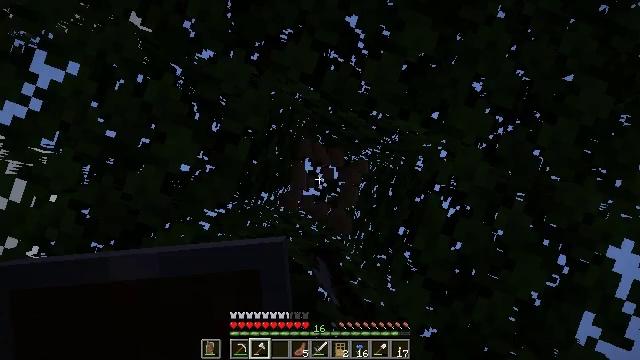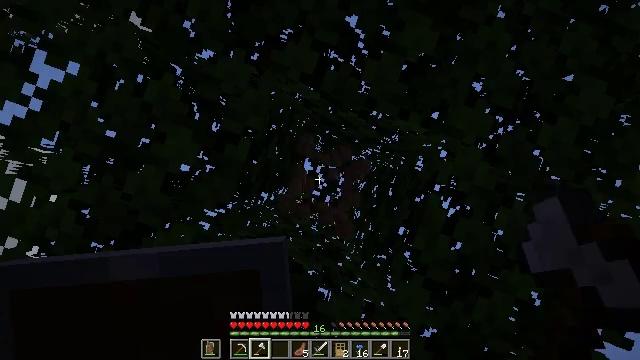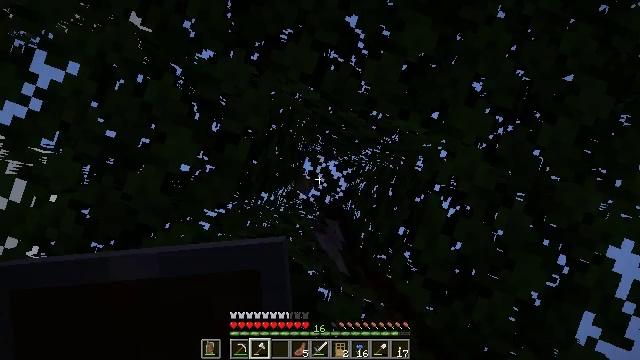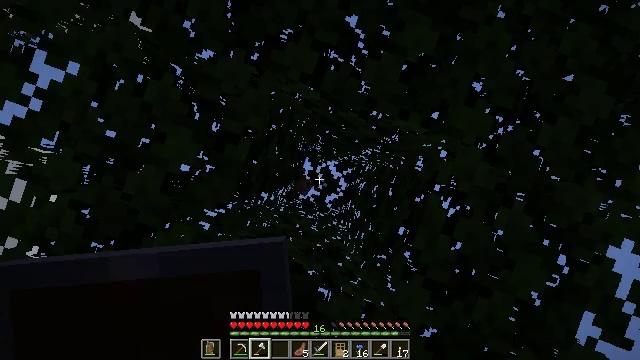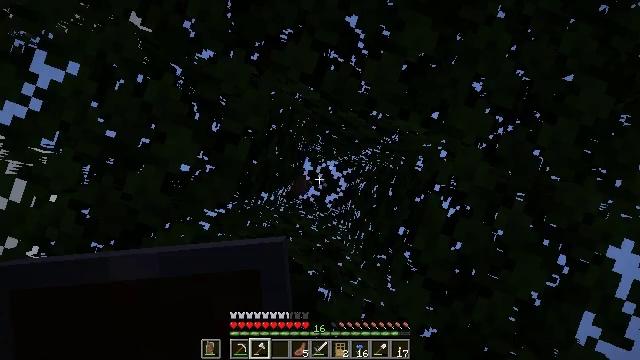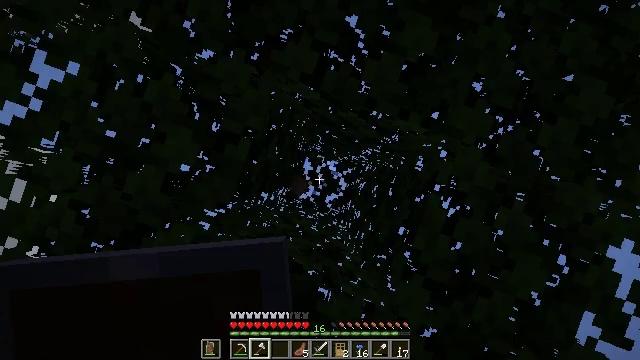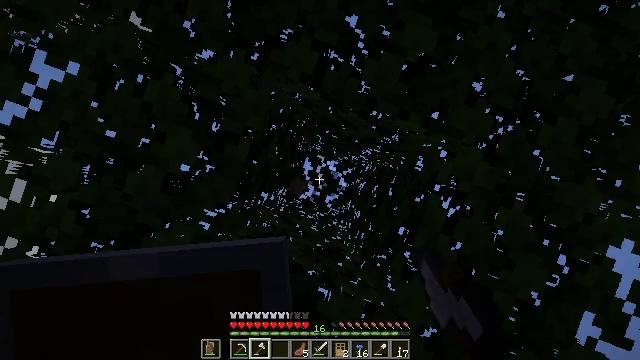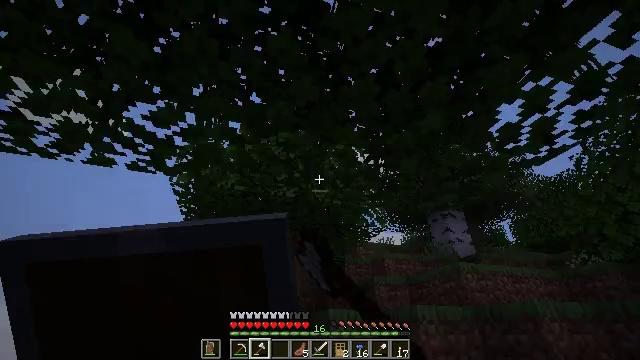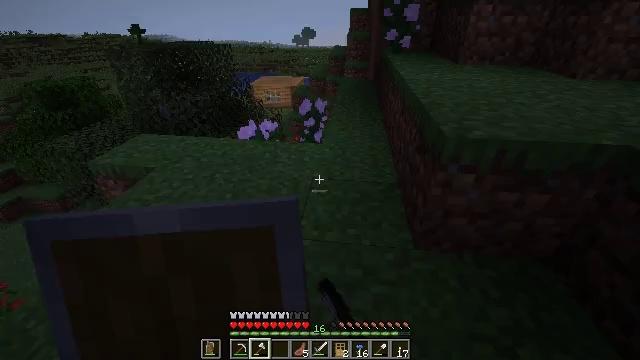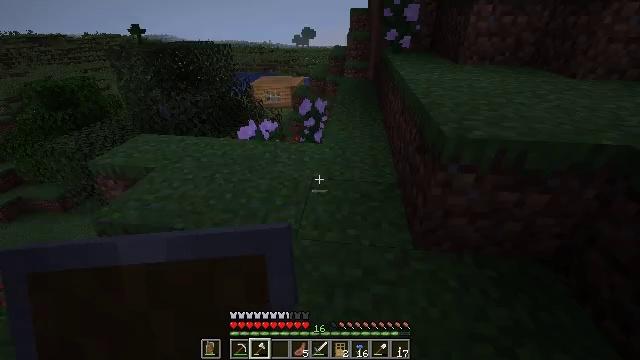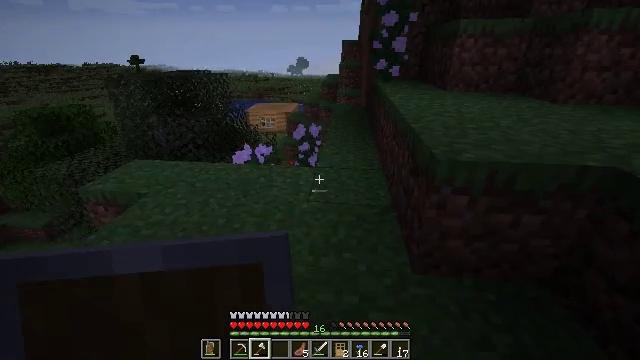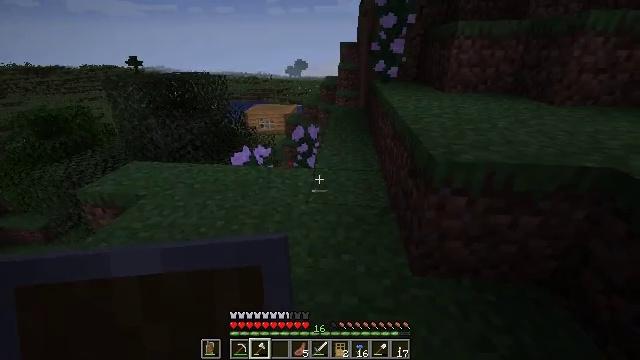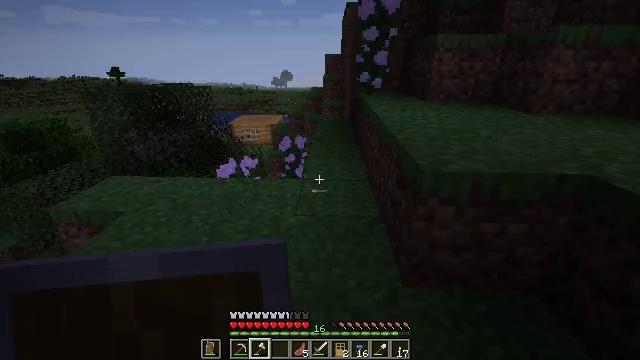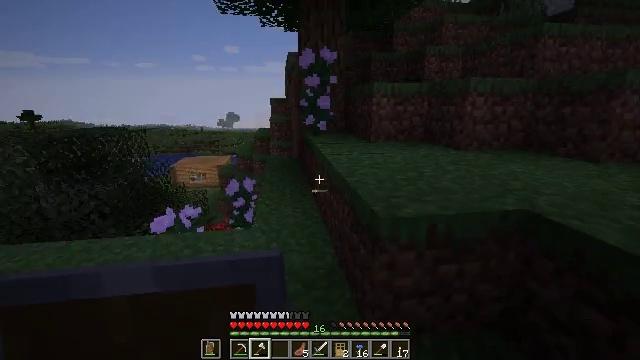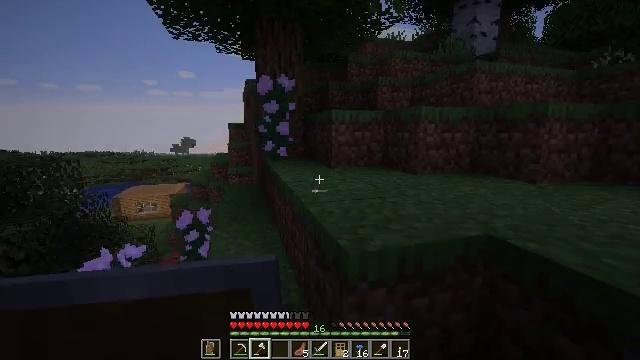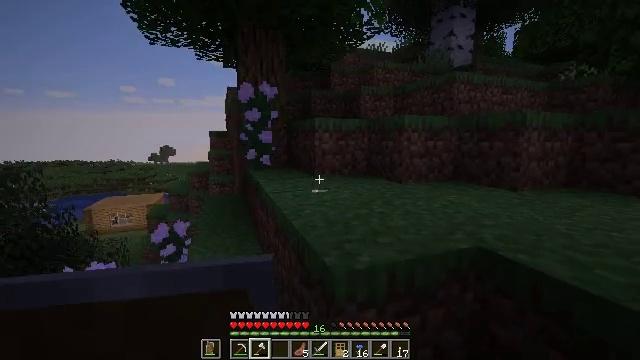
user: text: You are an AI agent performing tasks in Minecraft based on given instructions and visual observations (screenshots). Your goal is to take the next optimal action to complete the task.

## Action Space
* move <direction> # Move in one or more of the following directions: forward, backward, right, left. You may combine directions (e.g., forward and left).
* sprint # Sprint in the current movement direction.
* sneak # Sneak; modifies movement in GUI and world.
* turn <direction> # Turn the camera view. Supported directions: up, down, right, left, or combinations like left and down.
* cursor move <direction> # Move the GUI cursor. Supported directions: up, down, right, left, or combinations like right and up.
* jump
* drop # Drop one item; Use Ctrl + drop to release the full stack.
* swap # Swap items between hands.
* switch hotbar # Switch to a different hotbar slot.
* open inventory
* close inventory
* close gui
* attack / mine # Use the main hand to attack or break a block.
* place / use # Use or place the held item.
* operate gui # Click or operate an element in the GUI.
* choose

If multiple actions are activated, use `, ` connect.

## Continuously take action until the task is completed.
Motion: motion action
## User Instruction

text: Mine the peony flower from the ground.
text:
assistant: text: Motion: attack / mine
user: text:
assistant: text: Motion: attack / mine
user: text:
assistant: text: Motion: attack / mine
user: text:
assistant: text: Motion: attack / mine
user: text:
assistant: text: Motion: attack / mine
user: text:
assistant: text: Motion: attack / mine
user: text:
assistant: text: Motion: turn left and down
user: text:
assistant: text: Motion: turn left and down
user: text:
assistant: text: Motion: no_op
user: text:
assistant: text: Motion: turn right and up
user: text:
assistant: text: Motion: no_op
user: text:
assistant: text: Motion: move forward, turn right and up
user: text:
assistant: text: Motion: move forward, turn right and up
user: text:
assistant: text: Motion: move forward, turn right and up
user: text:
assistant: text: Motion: move forward, turn right and up
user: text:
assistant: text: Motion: move forward and move right, turn right
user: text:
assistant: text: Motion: move forward and move right
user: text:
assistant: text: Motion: move forward and move right, turn left
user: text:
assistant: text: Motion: move forward and move left
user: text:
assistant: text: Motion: move forward and move left
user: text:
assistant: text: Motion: move forward and move left
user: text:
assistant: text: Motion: move forward and move left
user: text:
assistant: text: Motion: move forward and move left
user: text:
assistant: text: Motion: move forward and move left
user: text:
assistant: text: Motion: move forward and move left
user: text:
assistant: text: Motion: move forward and move left
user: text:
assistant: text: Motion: move forward and move left
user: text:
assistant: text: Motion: move forward and move left
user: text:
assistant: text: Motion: move forward and move left
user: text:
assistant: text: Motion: move forward, turn right